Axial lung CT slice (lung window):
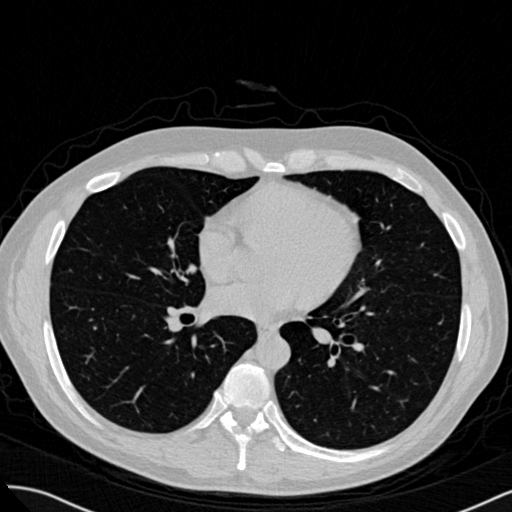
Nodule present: no